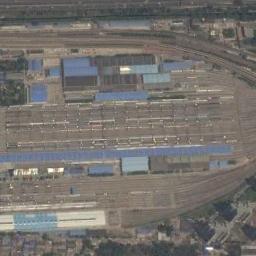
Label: railway_station